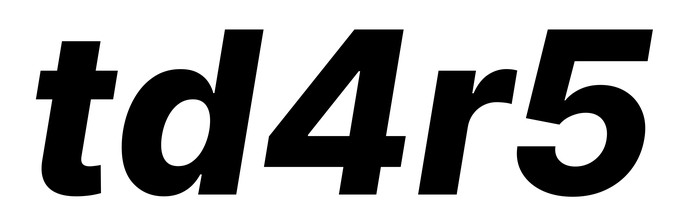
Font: Inter-Italic_ExtraBold_Italic